Field crop: maize
Growth stage: 1
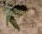
Species: atriplex